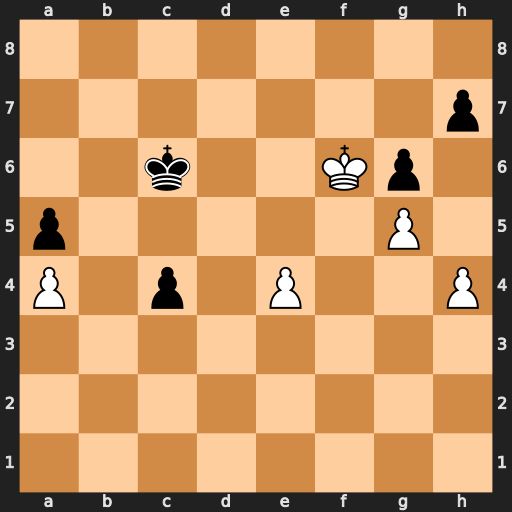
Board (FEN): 8/7p/2k2Kp1/p5P1/P1p1P2P/8/8/8
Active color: w
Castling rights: -
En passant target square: -
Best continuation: e5 c3 e6 c2 e7 c1=Q e8=Q+